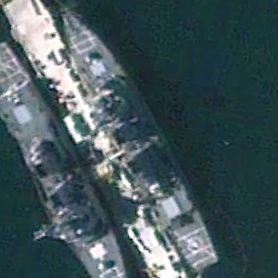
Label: destroyer